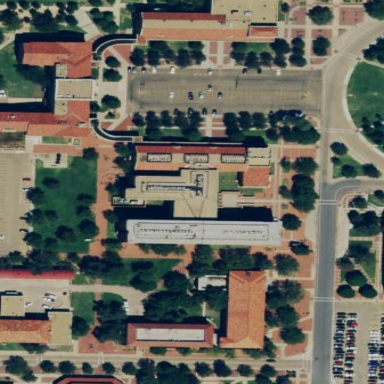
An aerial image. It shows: College building.